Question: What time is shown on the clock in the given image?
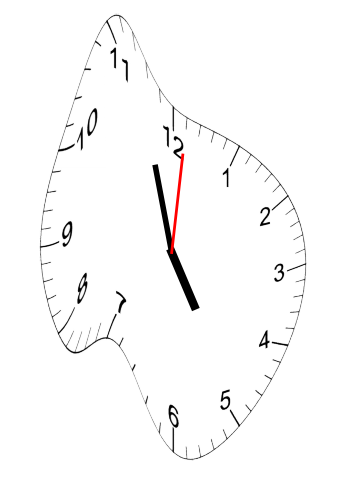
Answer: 04:57:01